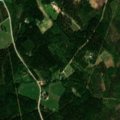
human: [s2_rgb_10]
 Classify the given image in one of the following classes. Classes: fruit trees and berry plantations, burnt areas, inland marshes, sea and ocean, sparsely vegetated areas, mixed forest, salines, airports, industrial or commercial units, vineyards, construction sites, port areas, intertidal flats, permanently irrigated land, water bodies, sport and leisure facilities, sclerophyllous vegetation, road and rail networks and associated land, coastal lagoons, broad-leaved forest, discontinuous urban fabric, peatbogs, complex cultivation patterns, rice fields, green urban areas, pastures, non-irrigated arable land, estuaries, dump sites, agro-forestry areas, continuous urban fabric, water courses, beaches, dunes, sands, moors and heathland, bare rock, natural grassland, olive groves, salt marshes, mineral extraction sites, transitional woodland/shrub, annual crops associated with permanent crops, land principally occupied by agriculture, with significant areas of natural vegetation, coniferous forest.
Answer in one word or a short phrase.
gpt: coniferous forest, mixed forest, transitional woodland/shrub